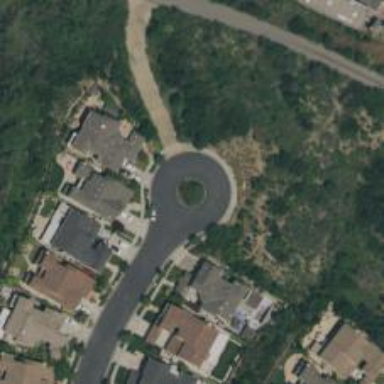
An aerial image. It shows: Turning loop on the road.